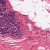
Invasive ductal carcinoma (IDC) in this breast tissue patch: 0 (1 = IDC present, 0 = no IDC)